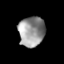
Tissue: lung
Cell type: T cells
Senescence score: 0.1955
Nuclear area (px): 765
Mean DAPI intensity: 150.773